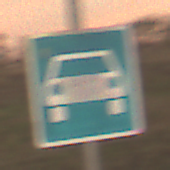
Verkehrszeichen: Kraftfahrstrasse
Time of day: SunriseSunset
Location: Outdoor (Nature)
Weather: PartlyCloudy
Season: NotSpecified
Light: Natural